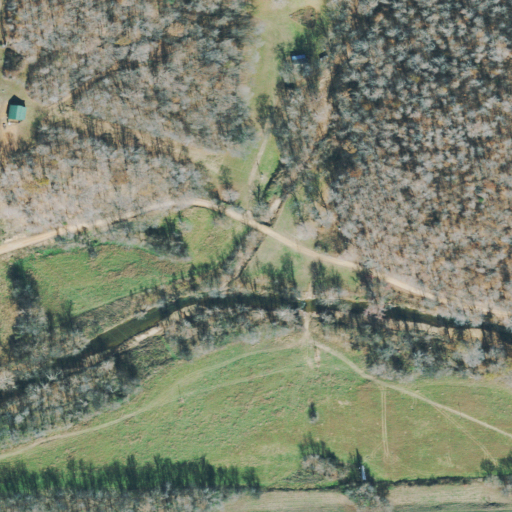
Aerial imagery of valley in Tennessee named Epison Hollow containing deciduous forest, pasture, open development, shrub, mixed forest, low intensity development, and woody wetlands